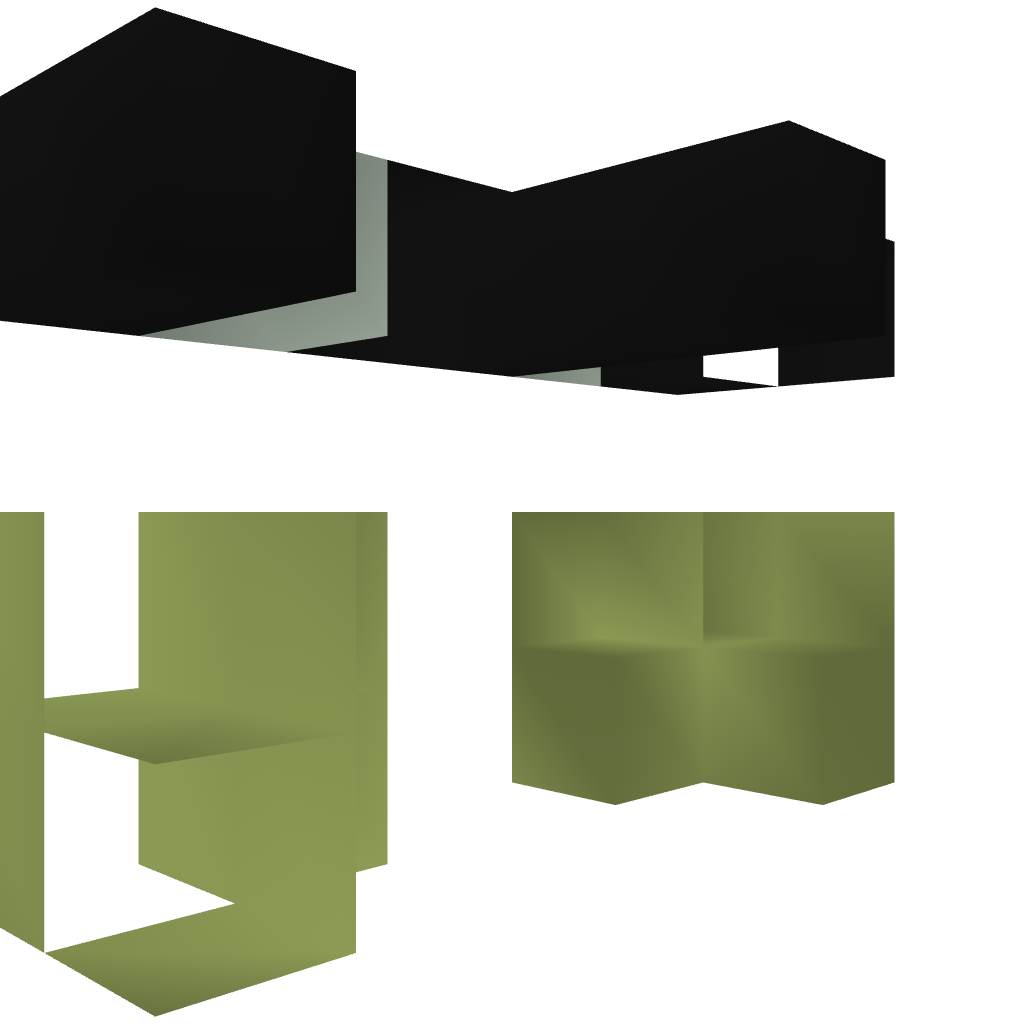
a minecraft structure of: Secret Door 2x2